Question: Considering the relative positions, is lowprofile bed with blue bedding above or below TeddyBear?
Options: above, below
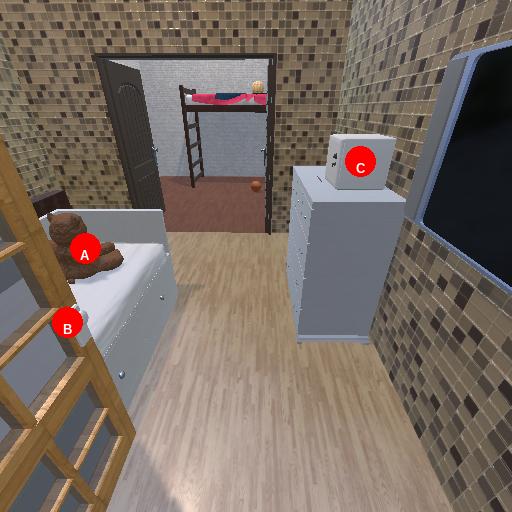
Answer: above